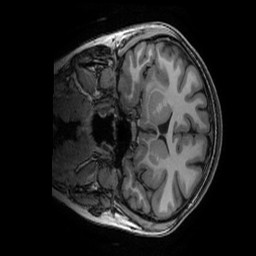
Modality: T1w
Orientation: coronal